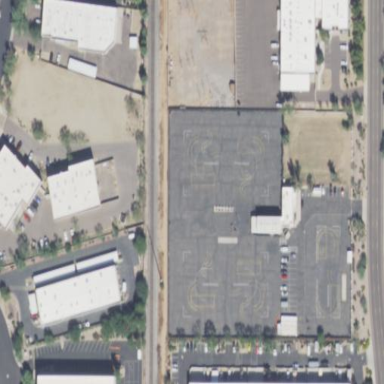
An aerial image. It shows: Driving school.